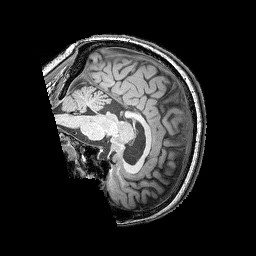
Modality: T1w
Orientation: sagittal
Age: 58
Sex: female
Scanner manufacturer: siemens
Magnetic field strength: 3 T
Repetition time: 2.25 s
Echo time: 0.00411 s